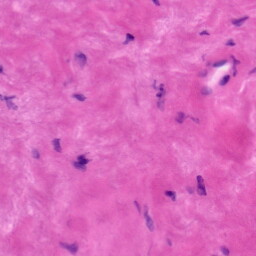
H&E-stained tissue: Tonsil